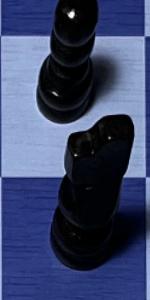
Label: Knight_Black